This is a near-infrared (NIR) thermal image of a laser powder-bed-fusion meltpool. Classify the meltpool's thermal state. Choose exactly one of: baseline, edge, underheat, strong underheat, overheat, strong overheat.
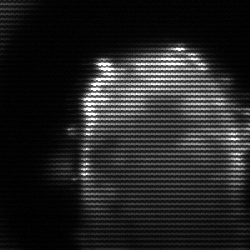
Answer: baseline